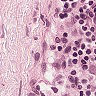
Metastatic tissue present: no